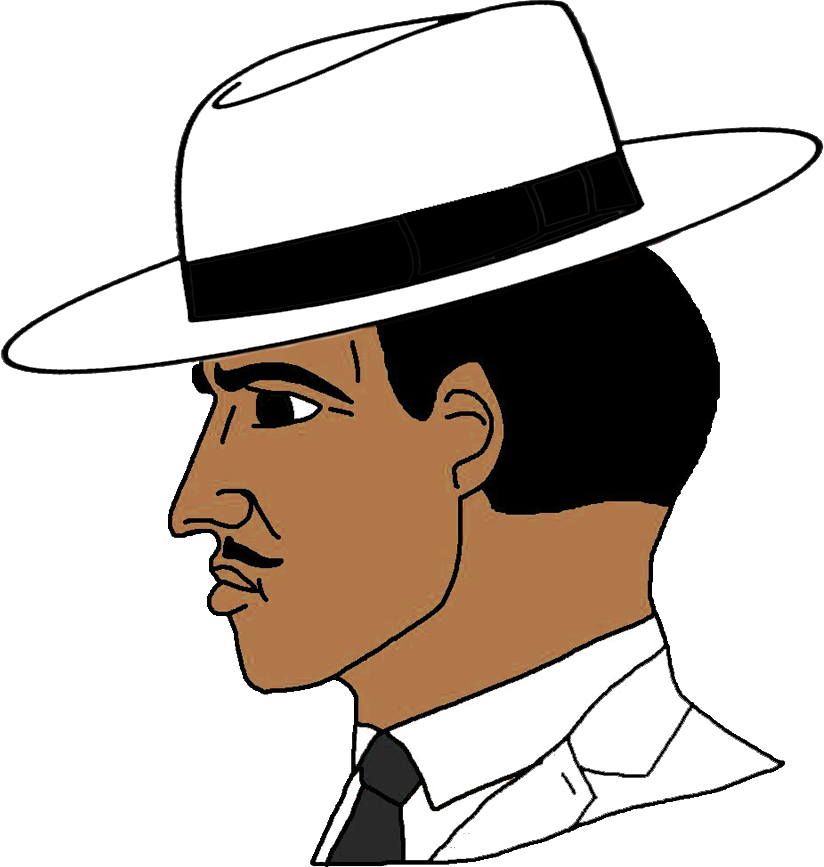
Label: 4_Yes_Chad